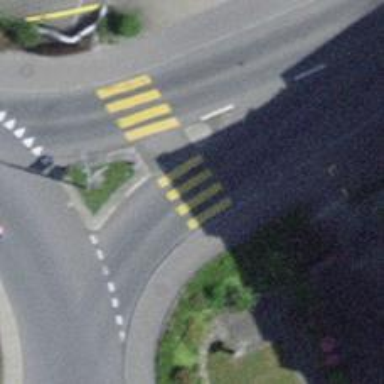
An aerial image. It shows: Uncontrolled zebra crossing with notable zebra markings.